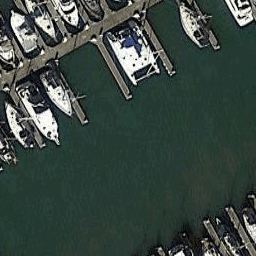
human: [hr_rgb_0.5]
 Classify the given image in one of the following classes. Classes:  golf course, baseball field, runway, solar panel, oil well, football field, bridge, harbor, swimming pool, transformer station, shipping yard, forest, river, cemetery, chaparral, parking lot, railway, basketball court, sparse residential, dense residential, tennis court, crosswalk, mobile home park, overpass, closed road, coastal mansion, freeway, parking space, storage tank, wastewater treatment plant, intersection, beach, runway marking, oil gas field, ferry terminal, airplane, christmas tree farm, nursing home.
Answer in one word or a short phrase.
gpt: harbor